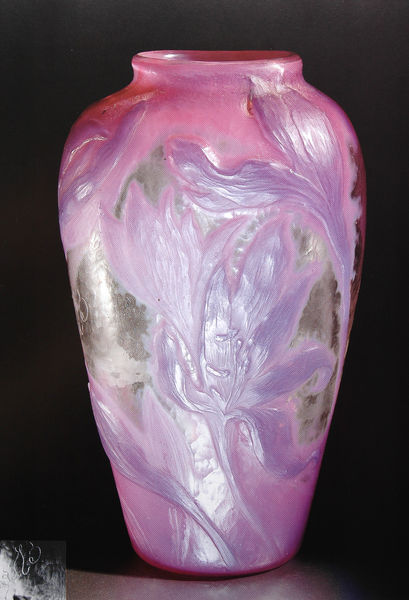
Titel: Vase mit Herbstzeitlosen
Künstler: Emile Gallé
Institution: Sammlung Gerda Koepff
Schlagwörter: blätter, schatten, weiß, grün, blume, blumen, braun, glas, grau, hintergrund, licht, pastell, schwarz, tisch, blüte, blüten, rose, rot, hochformat, malerei, muster, ornament, alt, silber, sockel, stehen, schlank, boden, kelch, blatt, pflanze, pflanzen, rosa, oval, rund, amphore, ranken, vase, relief, klar, blumenvase, lila, violett, matt, jugendstil, detail, glanz, dekor, floral, ornamente, glänzend, bauch, hoch, foto, fotografie, photographie, blütenblätter, pink, schimmer, gefäß, fuss, perlmutt, stengel, asien, initialen, stempel, lilie, ranke, photo, öffnung, handwerk, knospe, knospen, silbern, blattwerk, durchsichtig, rötlich, veilchen, lilien, kitsch, blumenmotiv, kitschig, kunsthandwerk, silbrig, perlmut, art deco, blumenkelch, urne, gallé, orchidee, mauve, blütenkelche, metallisch, lalique, artdeko, changieren, changierend, florales muster, gallet, irisierend, links unten, metallen, profiliert, rosa vase, rosarot, schillern, uberfangvase, florale muster, farbfotografie, blütenbläter, blattformen, blä#tter, metaliisch, metalic, vase,rosa, blumenmuster, magentaglas